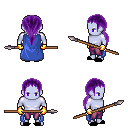
a pixel art fantasy rpg character, male body template, dark elf, purple skin, blue cape, magenta pants, purple ponytail hairstyle, gold gloves, black slippers, spear, four views (front, back, left, right), 2x2 character sprite sheet, small pixel art, hard edges, no anti-aliasing